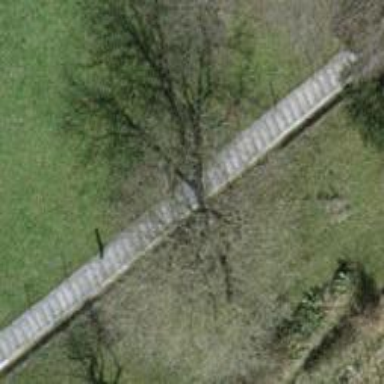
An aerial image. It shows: Urban area featuring tree as natural element.